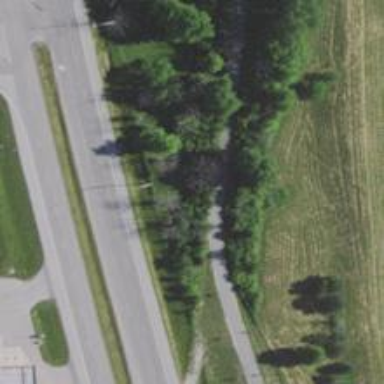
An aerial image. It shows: Abandoned railway next to asphalt cycleway. The area is suitable for Nordic skiing.